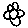
Label: flower